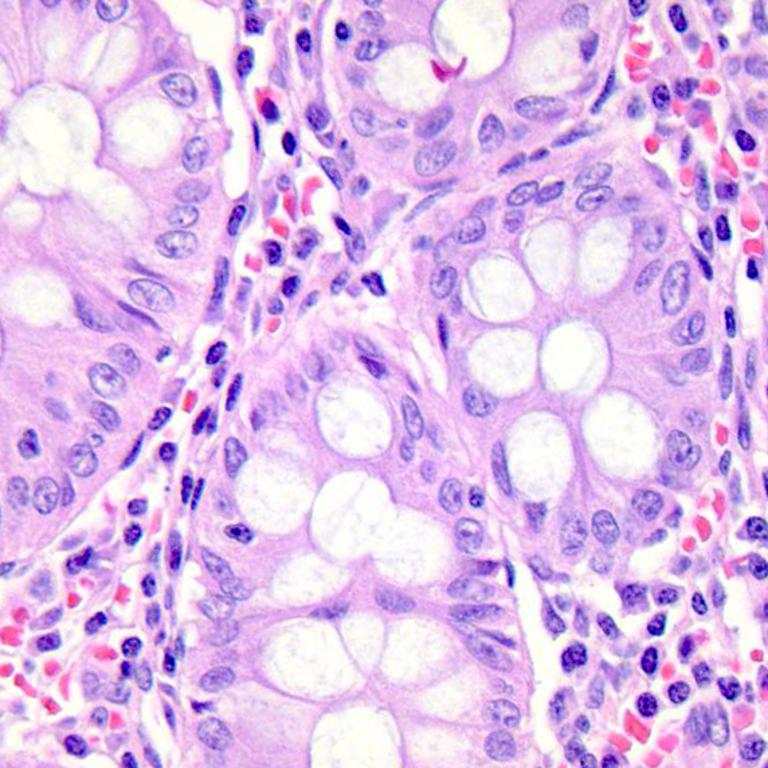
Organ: colon
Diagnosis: benign